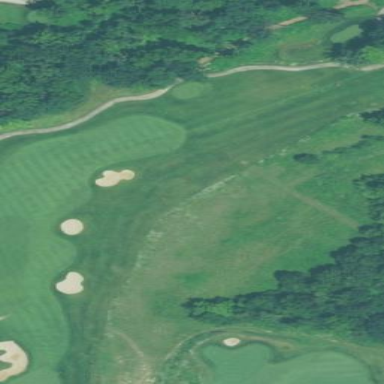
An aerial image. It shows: Rough area on grassy golf course.